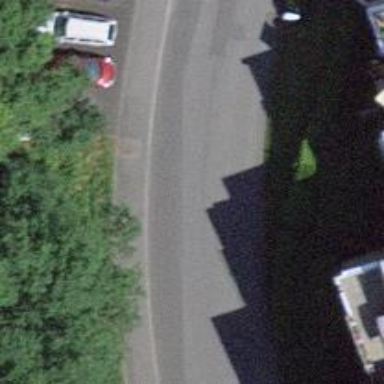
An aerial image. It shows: Sidewalk along the footway.